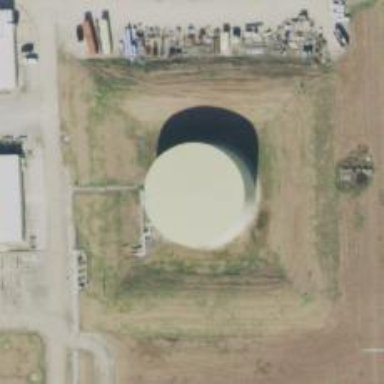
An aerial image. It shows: Storage tank that is man-made.